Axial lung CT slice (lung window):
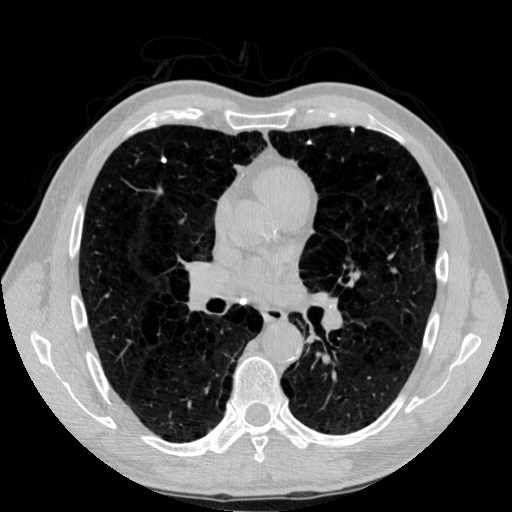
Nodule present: no